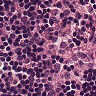
Metastatic tissue present: no